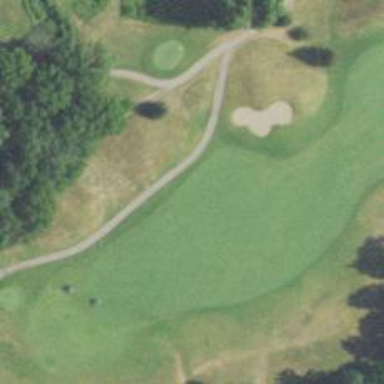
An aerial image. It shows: Golf hole.